Question: I'm new to Android and coming from IOS and encountered a small issue.
I have an image that is quite long, so that on a tablet the image spans the whole screen without scaling the image.
But when i open the app on the phone the image is compressed in height to fit the screen.
How do i stop this?

The image is set as a background on a LinearLayout:
'''
<LinearLayout xmlns:android="http://schemas.android.com/apk/res/android"
android:orientation="vertical" android:layout_width="match_parent"
android:layout_height="match_parent"
android:background="@drawable/blur"/>
'''
i tried:
'''
android:scaleType="fitStart"
android:scaleType="center"
android:scaleType="fitcenter
'''
"
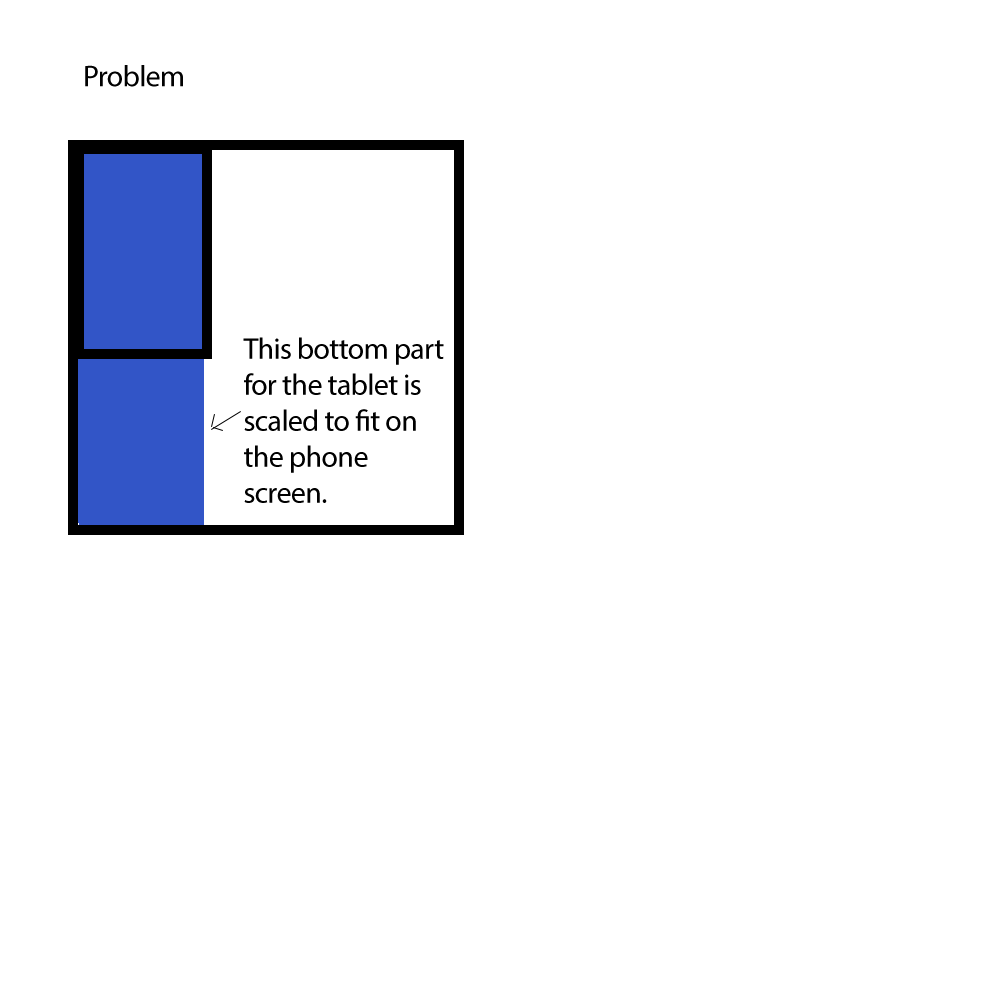
Answer: Android always scales backgrounds to fit its View, the scaleType only applies to ImageViews. You need to implement an ImageView with 'android:src' reference to your image. Only then can you start playing with 'android:scaleType'.